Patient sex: M
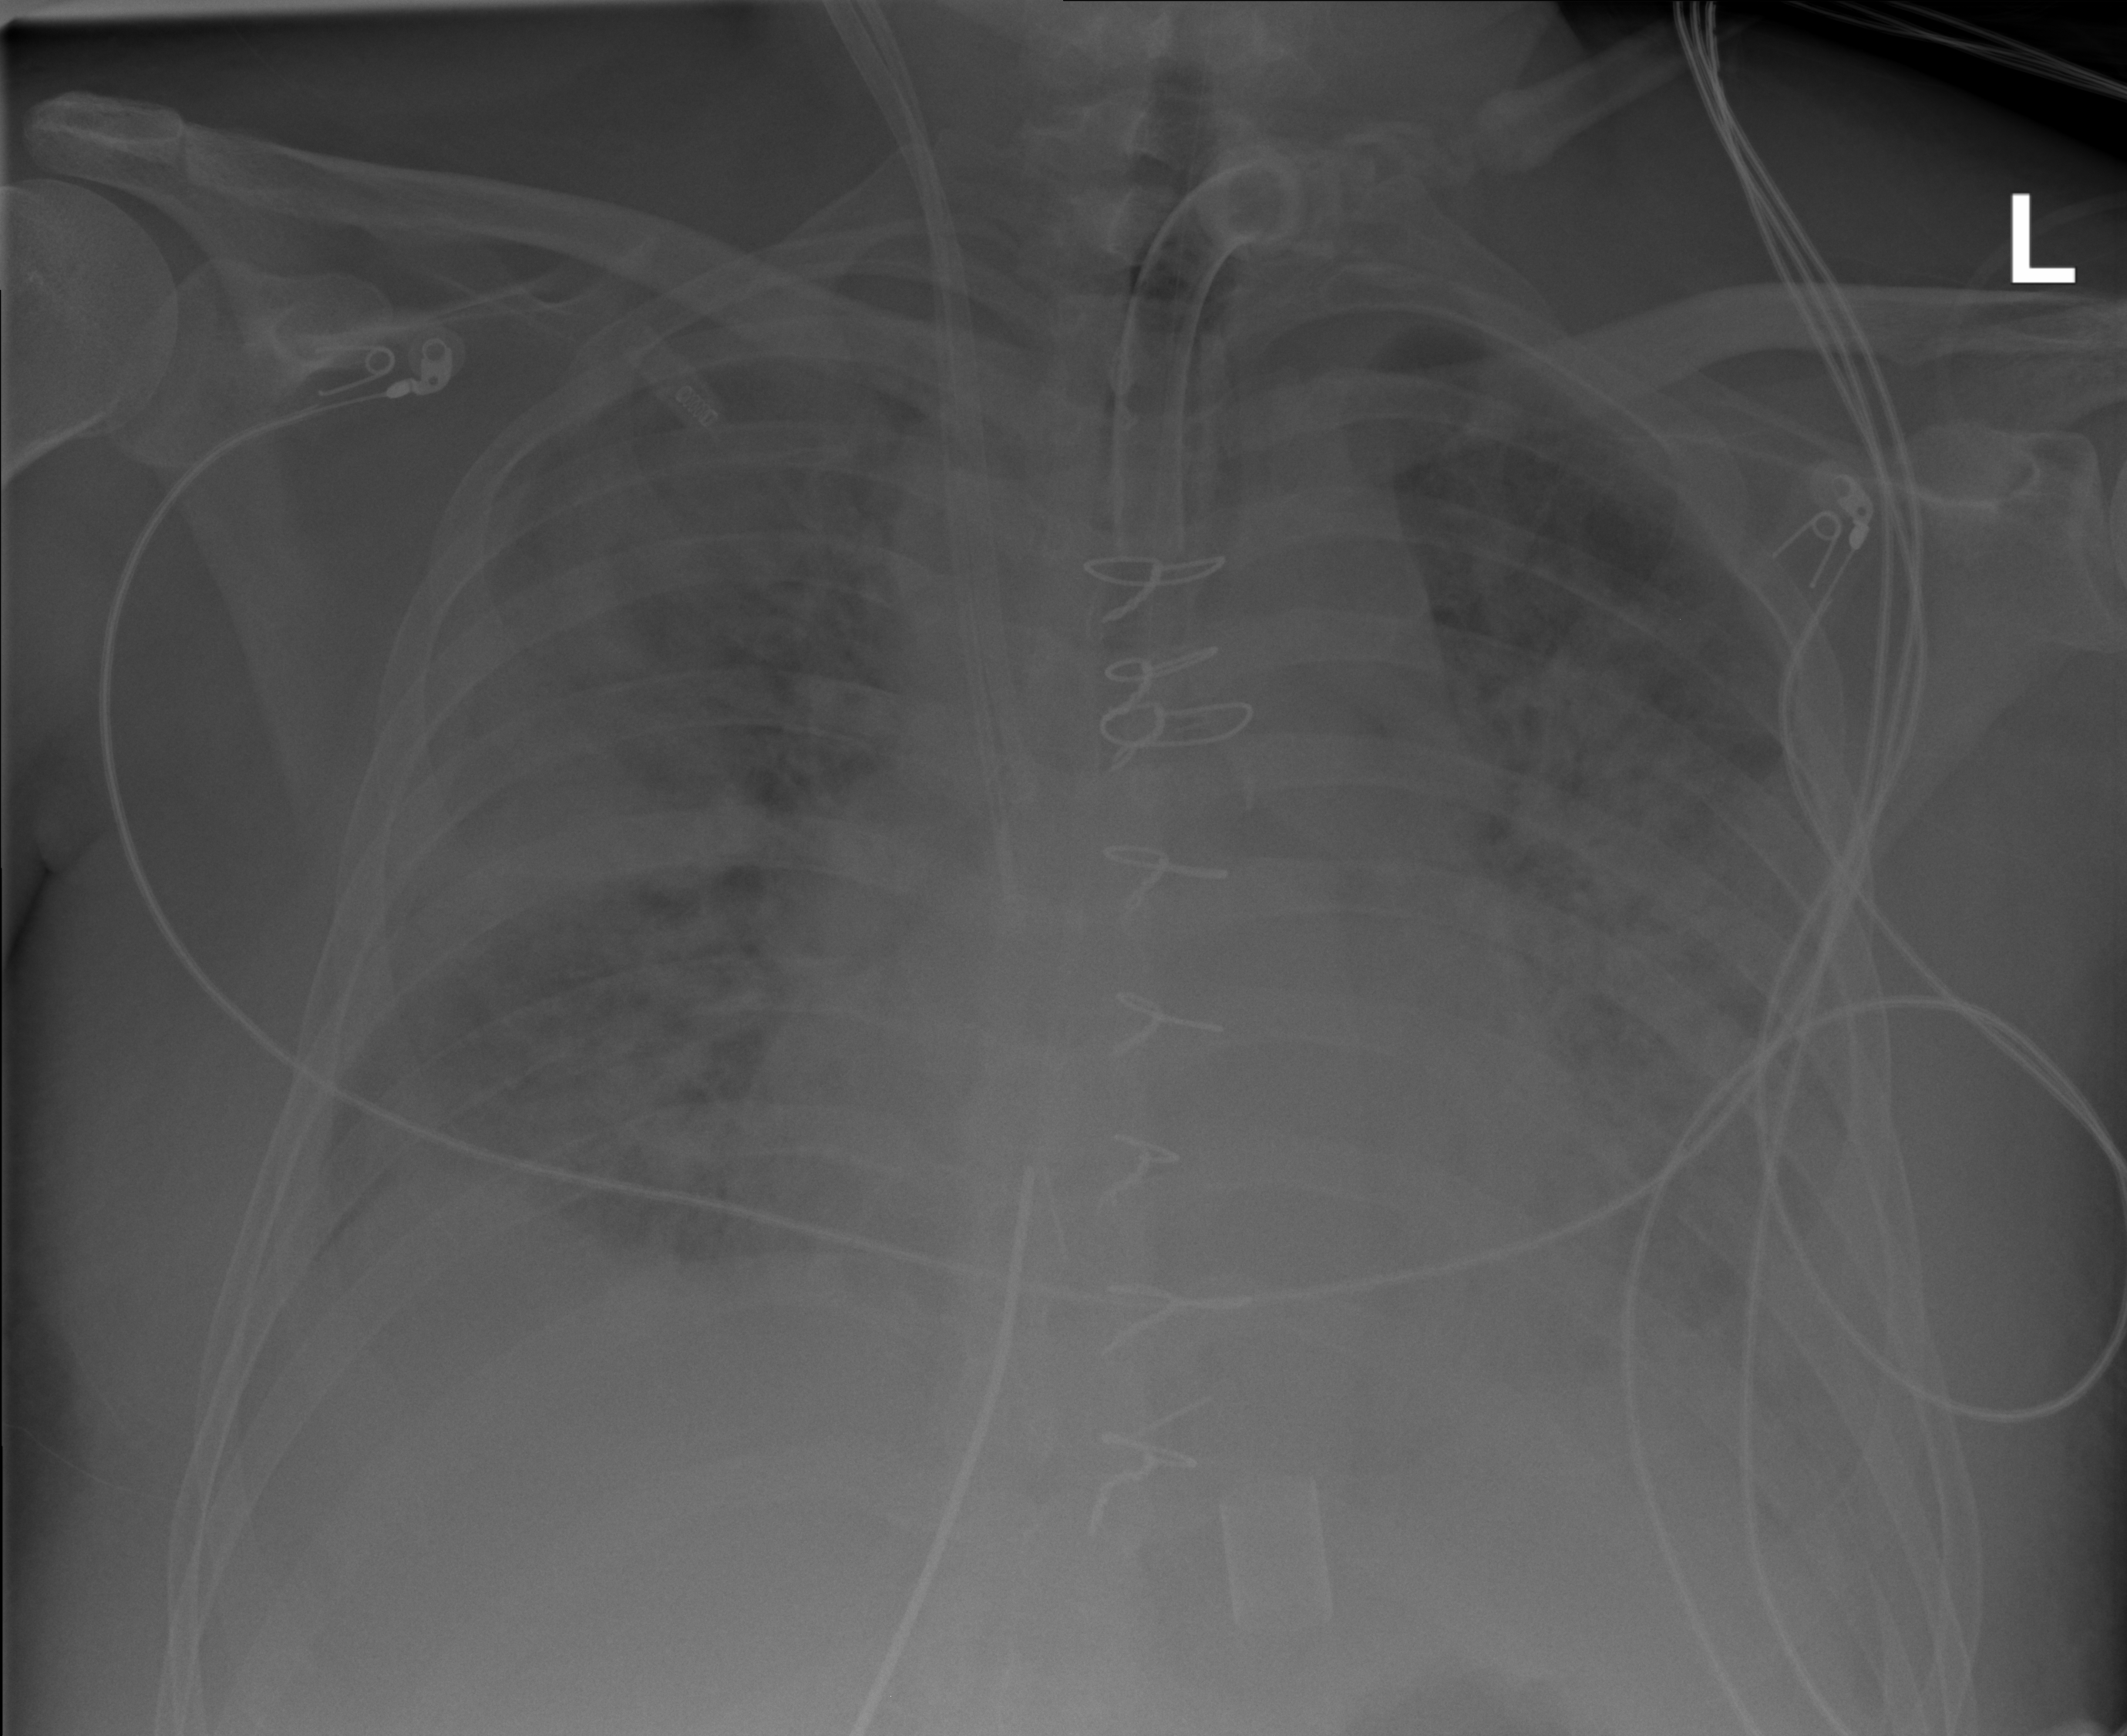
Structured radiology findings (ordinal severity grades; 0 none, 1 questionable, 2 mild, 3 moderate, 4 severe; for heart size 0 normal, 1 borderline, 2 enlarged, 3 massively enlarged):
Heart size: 2
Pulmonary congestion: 3
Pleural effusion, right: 2
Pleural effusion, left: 2
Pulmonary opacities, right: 3
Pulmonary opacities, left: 3
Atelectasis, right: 2
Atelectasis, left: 2